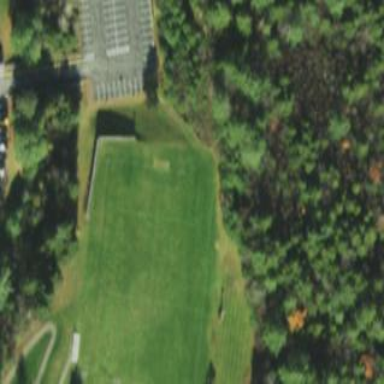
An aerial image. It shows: Soccer pitch designated for leisure and sports activities.